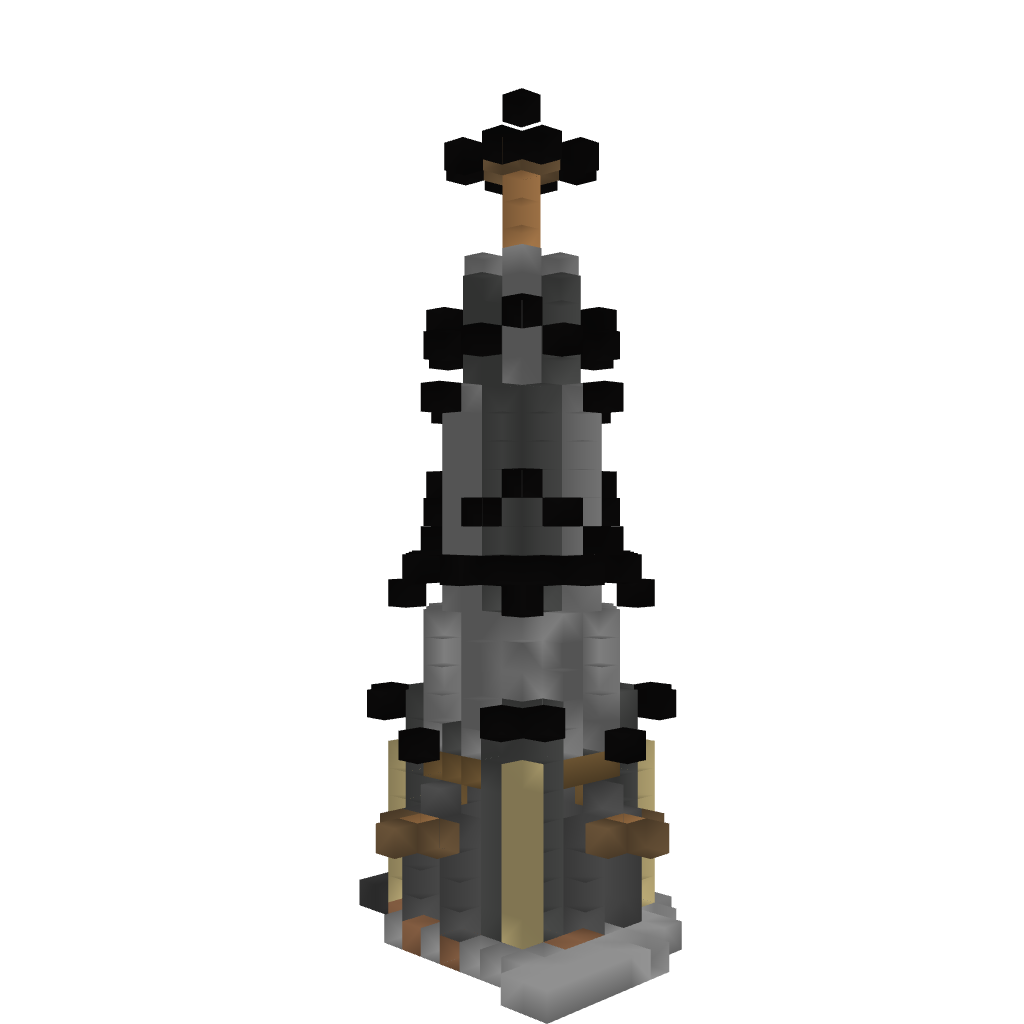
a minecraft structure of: White Tower